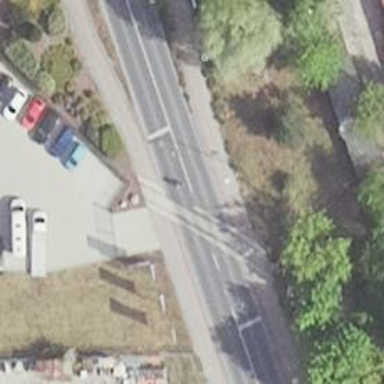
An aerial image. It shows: Tertiary road with asphalt surface and cycle track on the left.